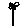
Label: flower